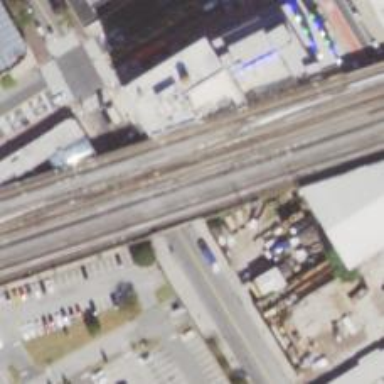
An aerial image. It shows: Railway bridge with electrified rail tracks.